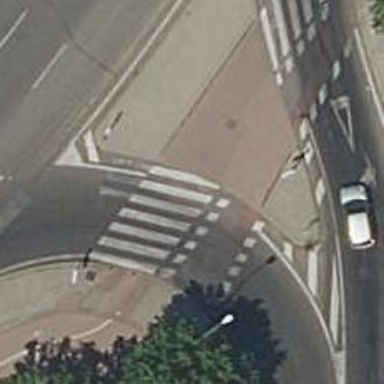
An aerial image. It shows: Marked road crossing with visible markings.